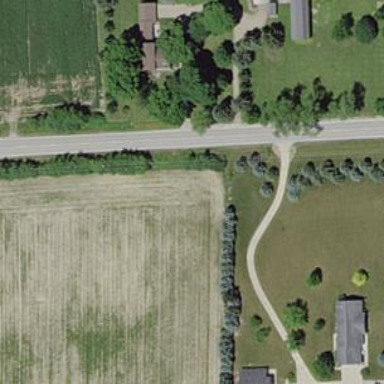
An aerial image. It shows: Driveway leading to service road.